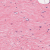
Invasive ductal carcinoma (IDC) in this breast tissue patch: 0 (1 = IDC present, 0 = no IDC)